Question: I'm also trying to import the ABS in new updated Android Studio.
I'm following <URL> tutorial.
but on step im getting the error
Gradle Location is incorrect. here is pic.

When I go to the path 'C:\Users\Sir John Qadir\' there is no any gradle1.6 folder in there. How to resolve this?
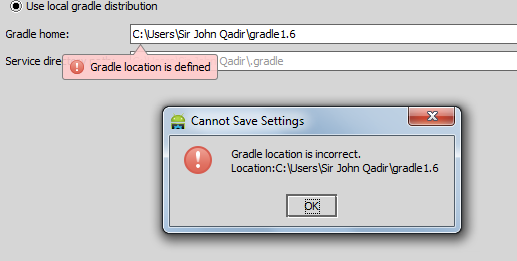
Answer: Try using this path:
'''
C:\Users\MyHome\.gradle\wrapper\dists\gradle-1.6-bin\<some random folder>\gradle-1.6
'''
'''
~/.gradle/wrapper/dists/gradle-<a-version>-<bin or all>/<some random folder>/gradle-<a-version>
'''